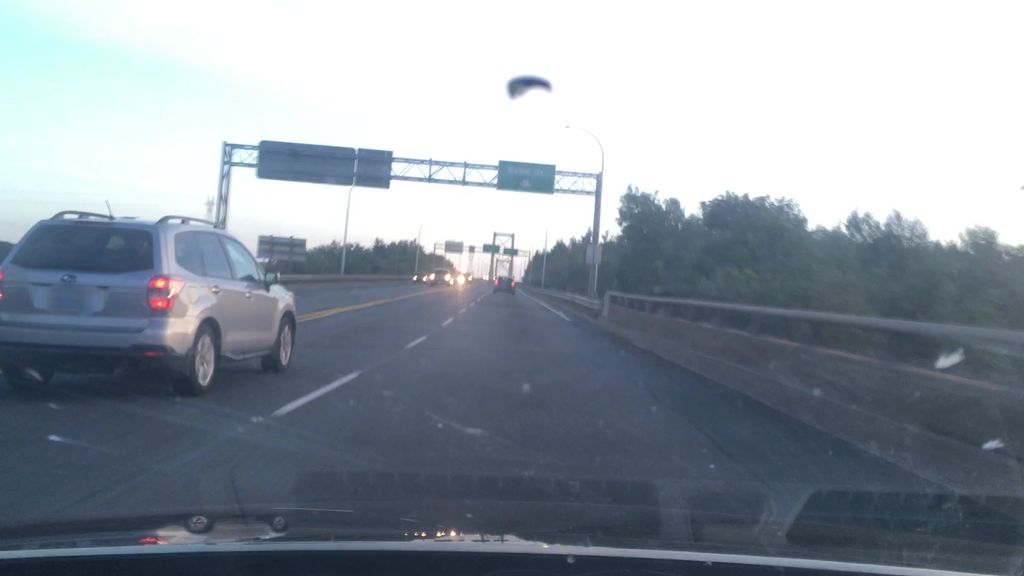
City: halifax